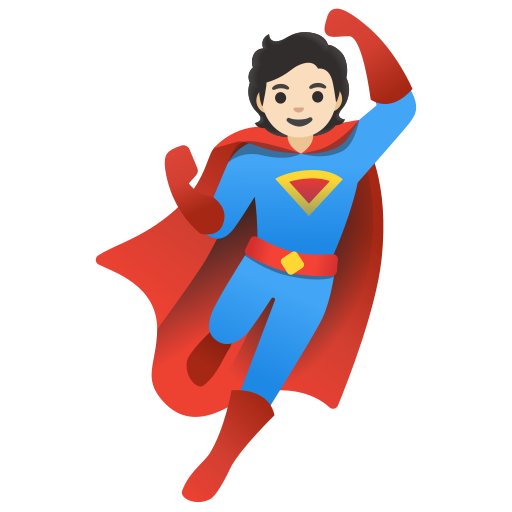
Emoji: 🦸🏻